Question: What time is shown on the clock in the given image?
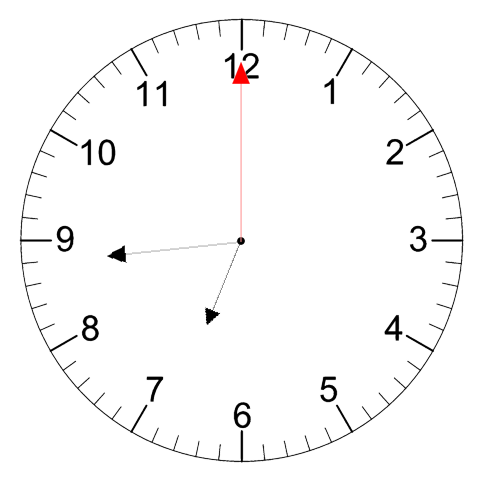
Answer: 06:44:00